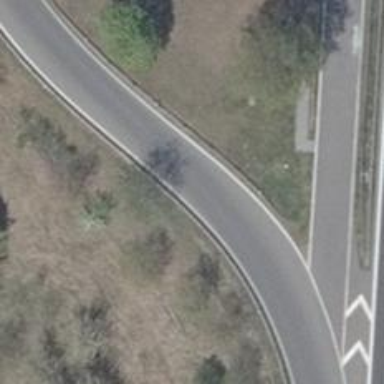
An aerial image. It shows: Asphalt motorway link.